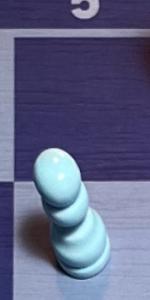
Label: Pawn_White